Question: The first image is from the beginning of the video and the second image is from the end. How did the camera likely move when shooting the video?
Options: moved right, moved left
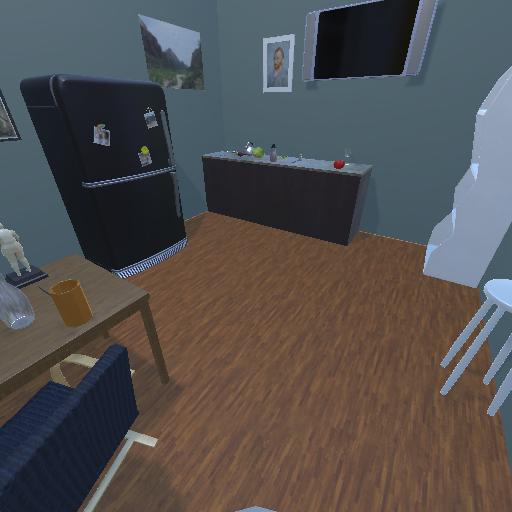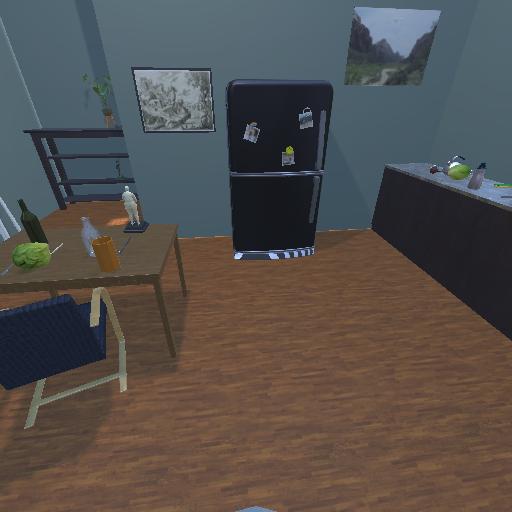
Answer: moved right